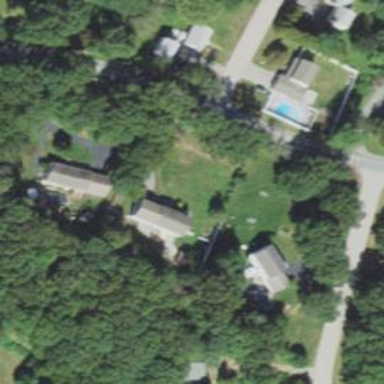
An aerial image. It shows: Residential driveway used as service road.